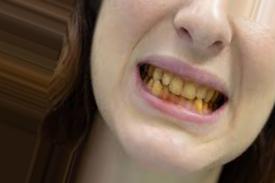
Condition: Tooth Discoloration